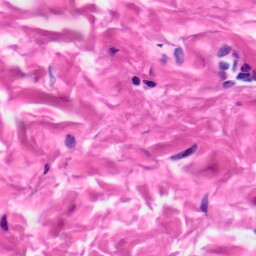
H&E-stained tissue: Skin